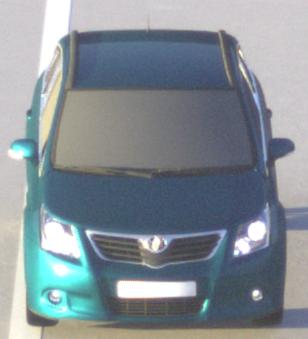
Make: Toyota
Model: Avensis 1.6
Detailed model: Avensis (T27) Notch Back
Model produced from: 2009/01
Model produced until: 2010/08
Doors: 4
Color: blue
Road condition: dry road
Daytime: sunrise or sunset
Contrast: high contrast